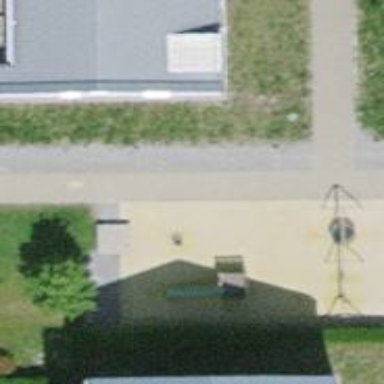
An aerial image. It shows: Playground with springy equipment.